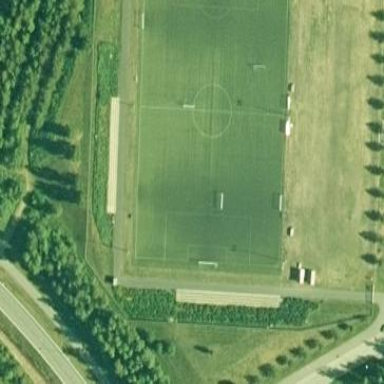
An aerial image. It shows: Artificial turf soccer pitch for leisure sport activities.